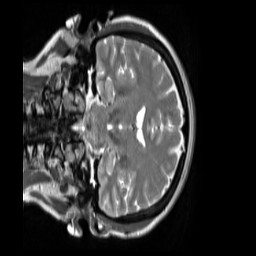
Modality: T2w
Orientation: coronal
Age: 44
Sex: female
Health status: ill
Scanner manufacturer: siemens
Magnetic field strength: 3 T
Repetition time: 2.8 s
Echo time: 0.326 s